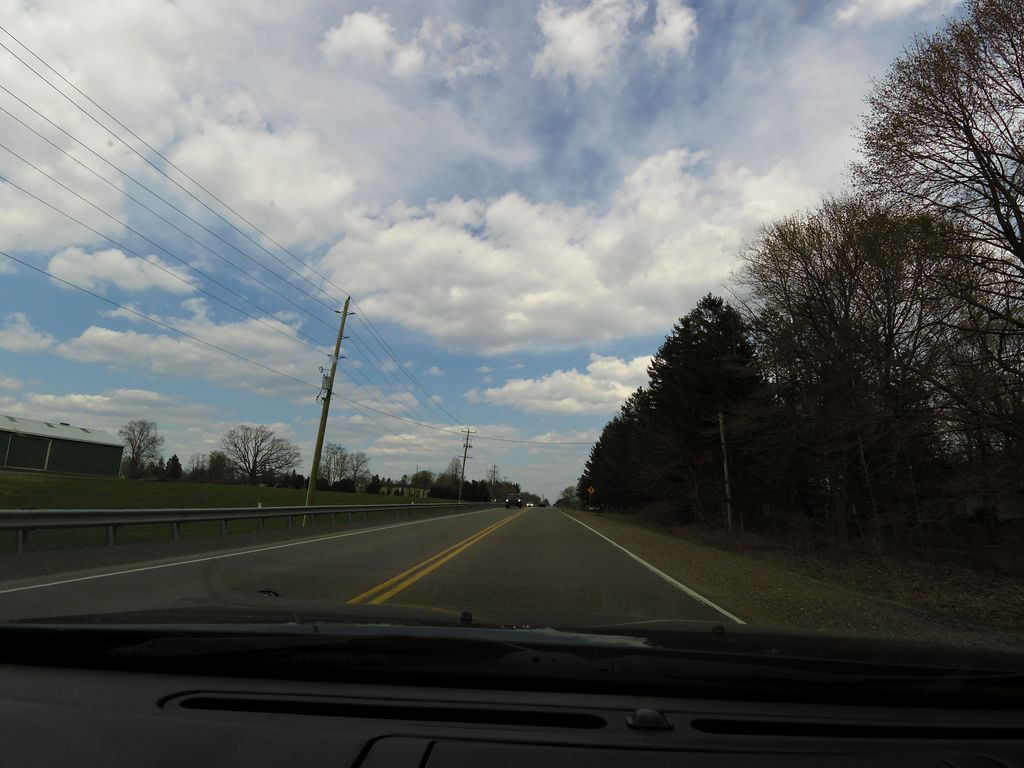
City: hamilton